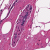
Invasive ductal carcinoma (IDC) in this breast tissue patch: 0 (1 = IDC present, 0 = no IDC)